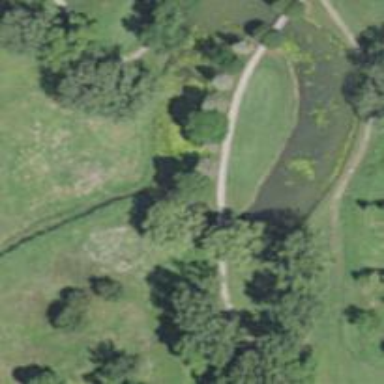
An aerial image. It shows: Path for golf carts.